Field crop: tomato
Growth stage: 2
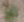
Species: solanum